Question: I want to a recycler view like below image. Means I want to max height and width of middle recycler view item in a horizontal recycler view.

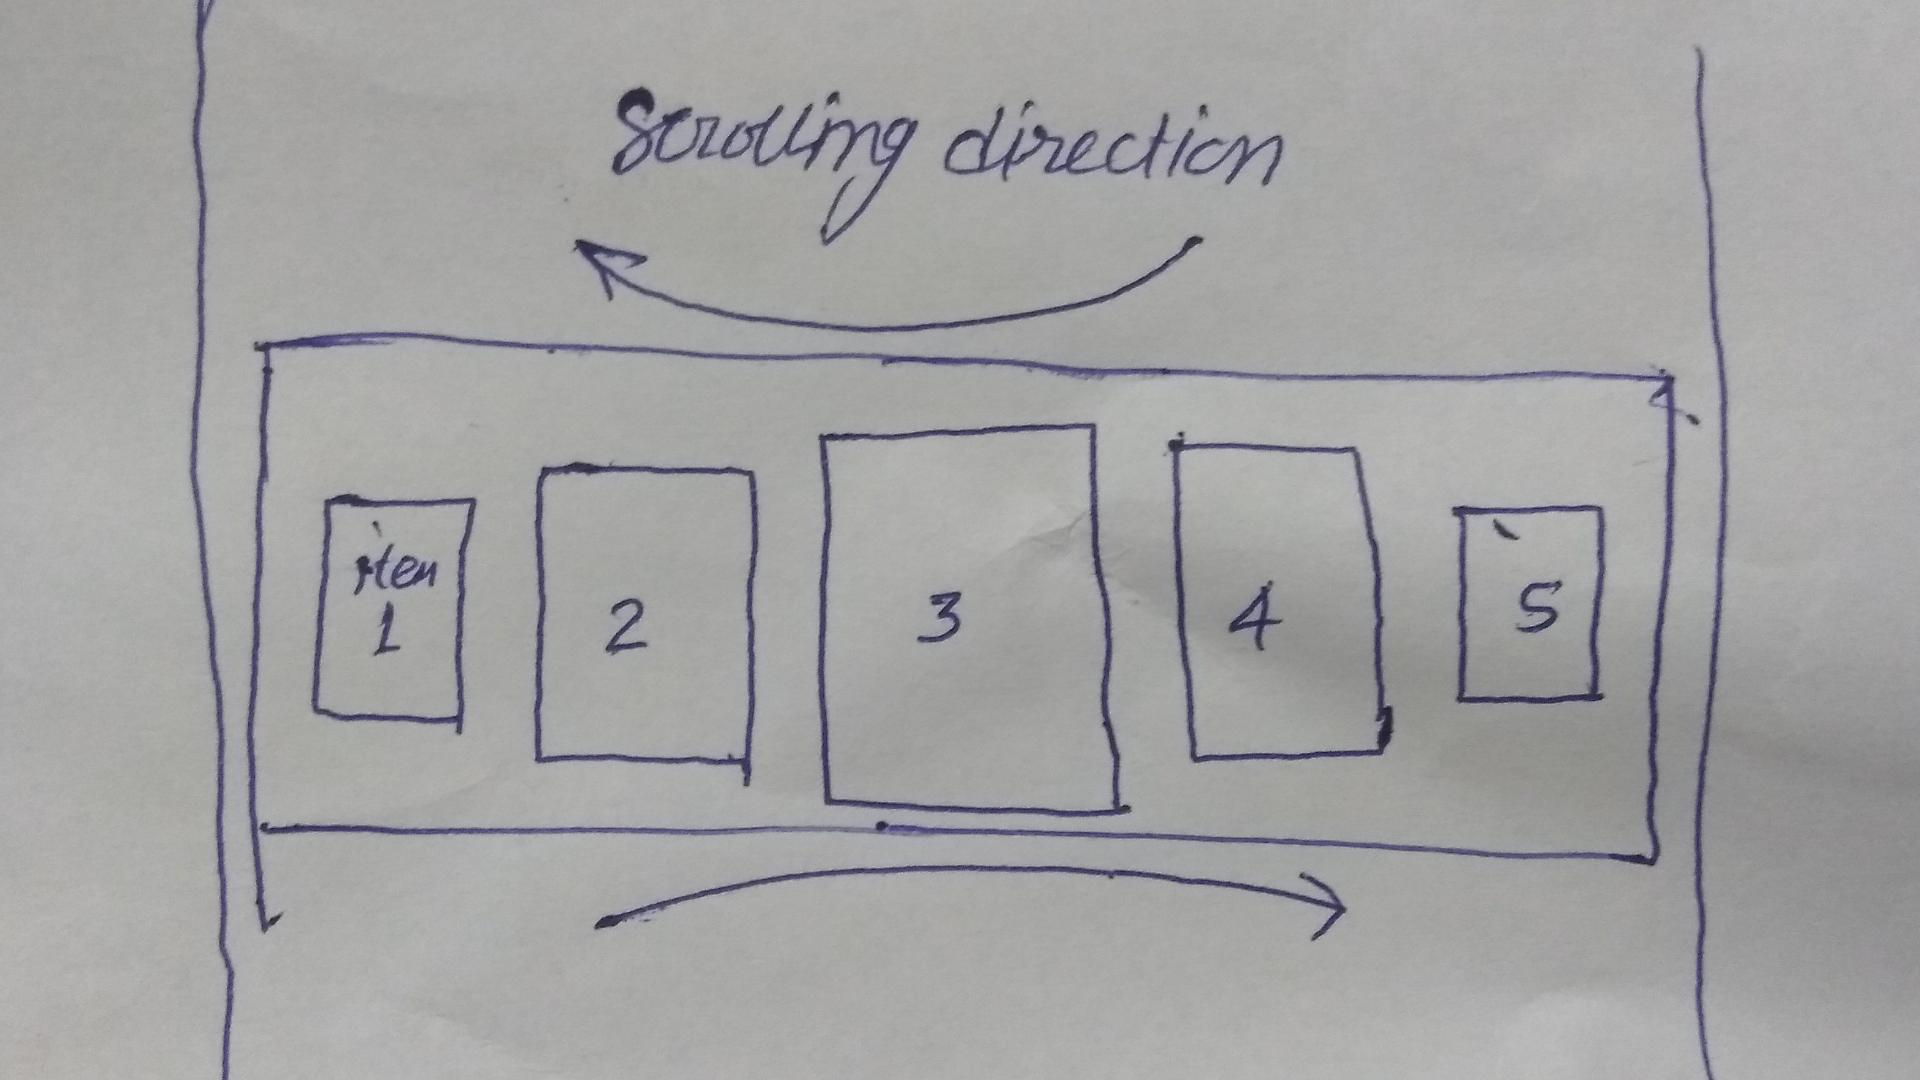
Answer: I found a solution from a link, you may follow it accordingly.
'''
public class CenterZoomLayoutManager extends LinearLayoutManager {
private final float mShrinkAmount = 0.15f;
private final float mShrinkDistance = 0.9f;
public CenterZoomLayoutManager(Context context) {
super(context);
}
public CenterZoomLayoutManager(Context context, int orientation, boolean reverseLayout) {
super(context, orientation, reverseLayout);
}
@Override
public int scrollVerticallyBy(int dy, RecyclerView.Recycler recycler, RecyclerView.State state) {
int orientation = getOrientation();
if (orientation == VERTICAL) {
int scrolled = super.scrollVerticallyBy(dy, recycler, state);
float midpoint = getHeight() / 2.f;
float d0 = 0.f;
float d1 = mShrinkDistance * midpoint;
float s0 = 1.f;
float s1 = 1.f - mShrinkAmount;
for (int i = 0; i < getChildCount(); i++) {
View child = getChildAt(i);
float childMidpoint =
(getDecoratedBottom(child) + getDecoratedTop(child)) / 2.f;
float d = Math.min(d1, Math.abs(midpoint - childMidpoint));
float scale = s0 + (s1 - s0) * (d - d0) / (d1 - d0);
child.setScaleX(scale);
child.setScaleY(scale);
}
return scrolled;
} else {
return 0;
}
}
@Override
public int scrollHorizontallyBy(int dx, RecyclerView.Recycler recycler, RecyclerView.State state) {
int orientation = getOrientation();
if (orientation == HORIZONTAL) {
int scrolled = super.scrollHorizontallyBy(dx, recycler, state);
float midpoint = getWidth() / 2.f;
float d0 = 0.f;
float d1 = mShrinkDistance * midpoint;
float s0 = 1.f;
float s1 = 1.f - mShrinkAmount;
for (int i = 0; i < getChildCount(); i++) {
View child = getChildAt(i);
float childMidpoint =
(getDecoratedRight(child) + getDecoratedLeft(child)) / 2.f;
float d = Math.min(d1, Math.abs(midpoint - childMidpoint));
float scale = s0 + (s1 - s0) * (d - d0) / (d1 - d0);
child.setScaleX(scale);
child.setScaleY(scale);
}
return scrolled;
} else {
return 0;
}
}
'''
}